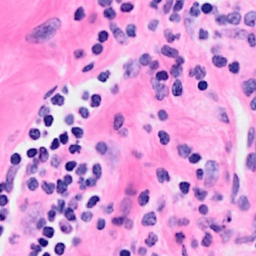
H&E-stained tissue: Breast